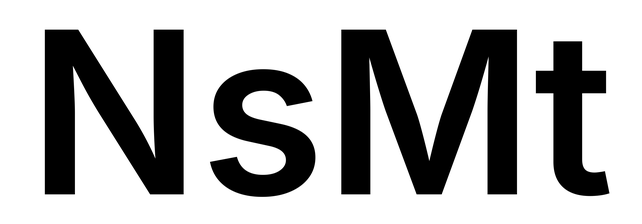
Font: Inter_SemiBold